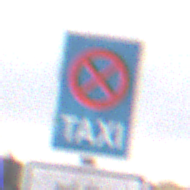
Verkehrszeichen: Taxenstand
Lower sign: SonstigeBeschraenkungen5
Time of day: Midday
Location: Outdoor (RoadRail)
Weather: Overcast
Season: NotSpecified
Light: Natural